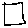
Label: square